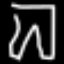
Label: pants